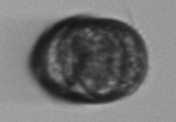
Label: Margalefidinium